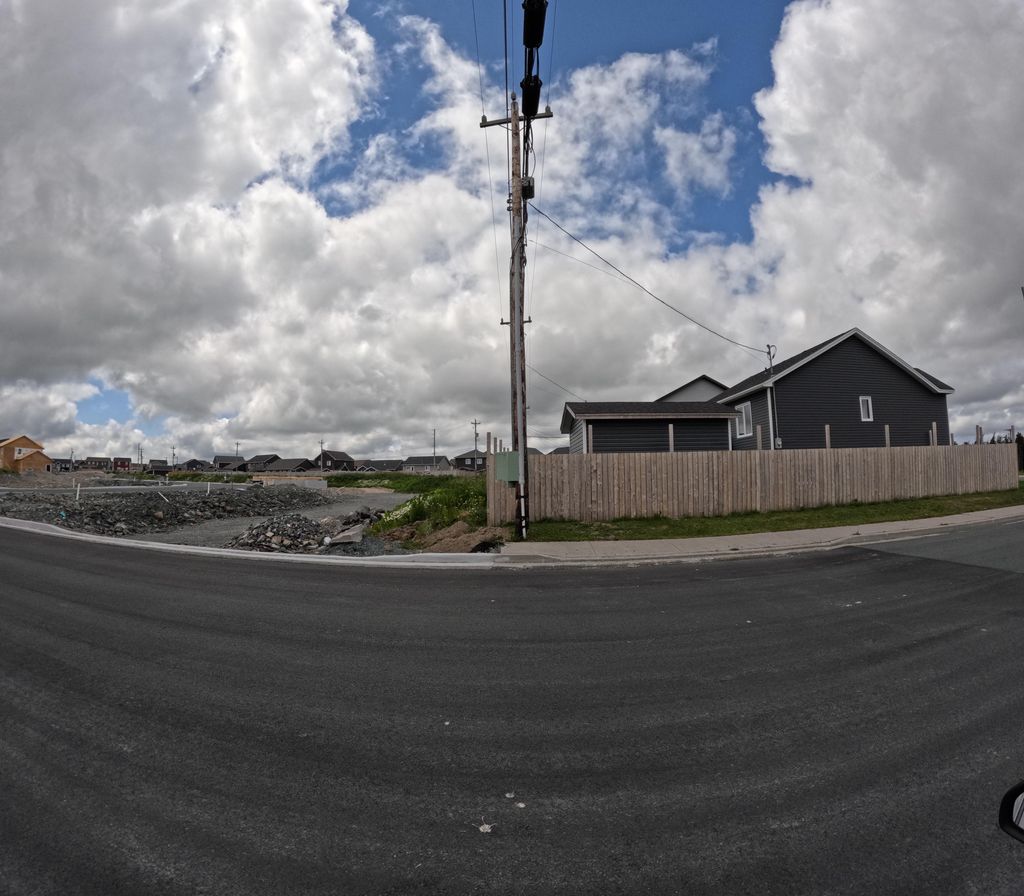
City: st_johns